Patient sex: F
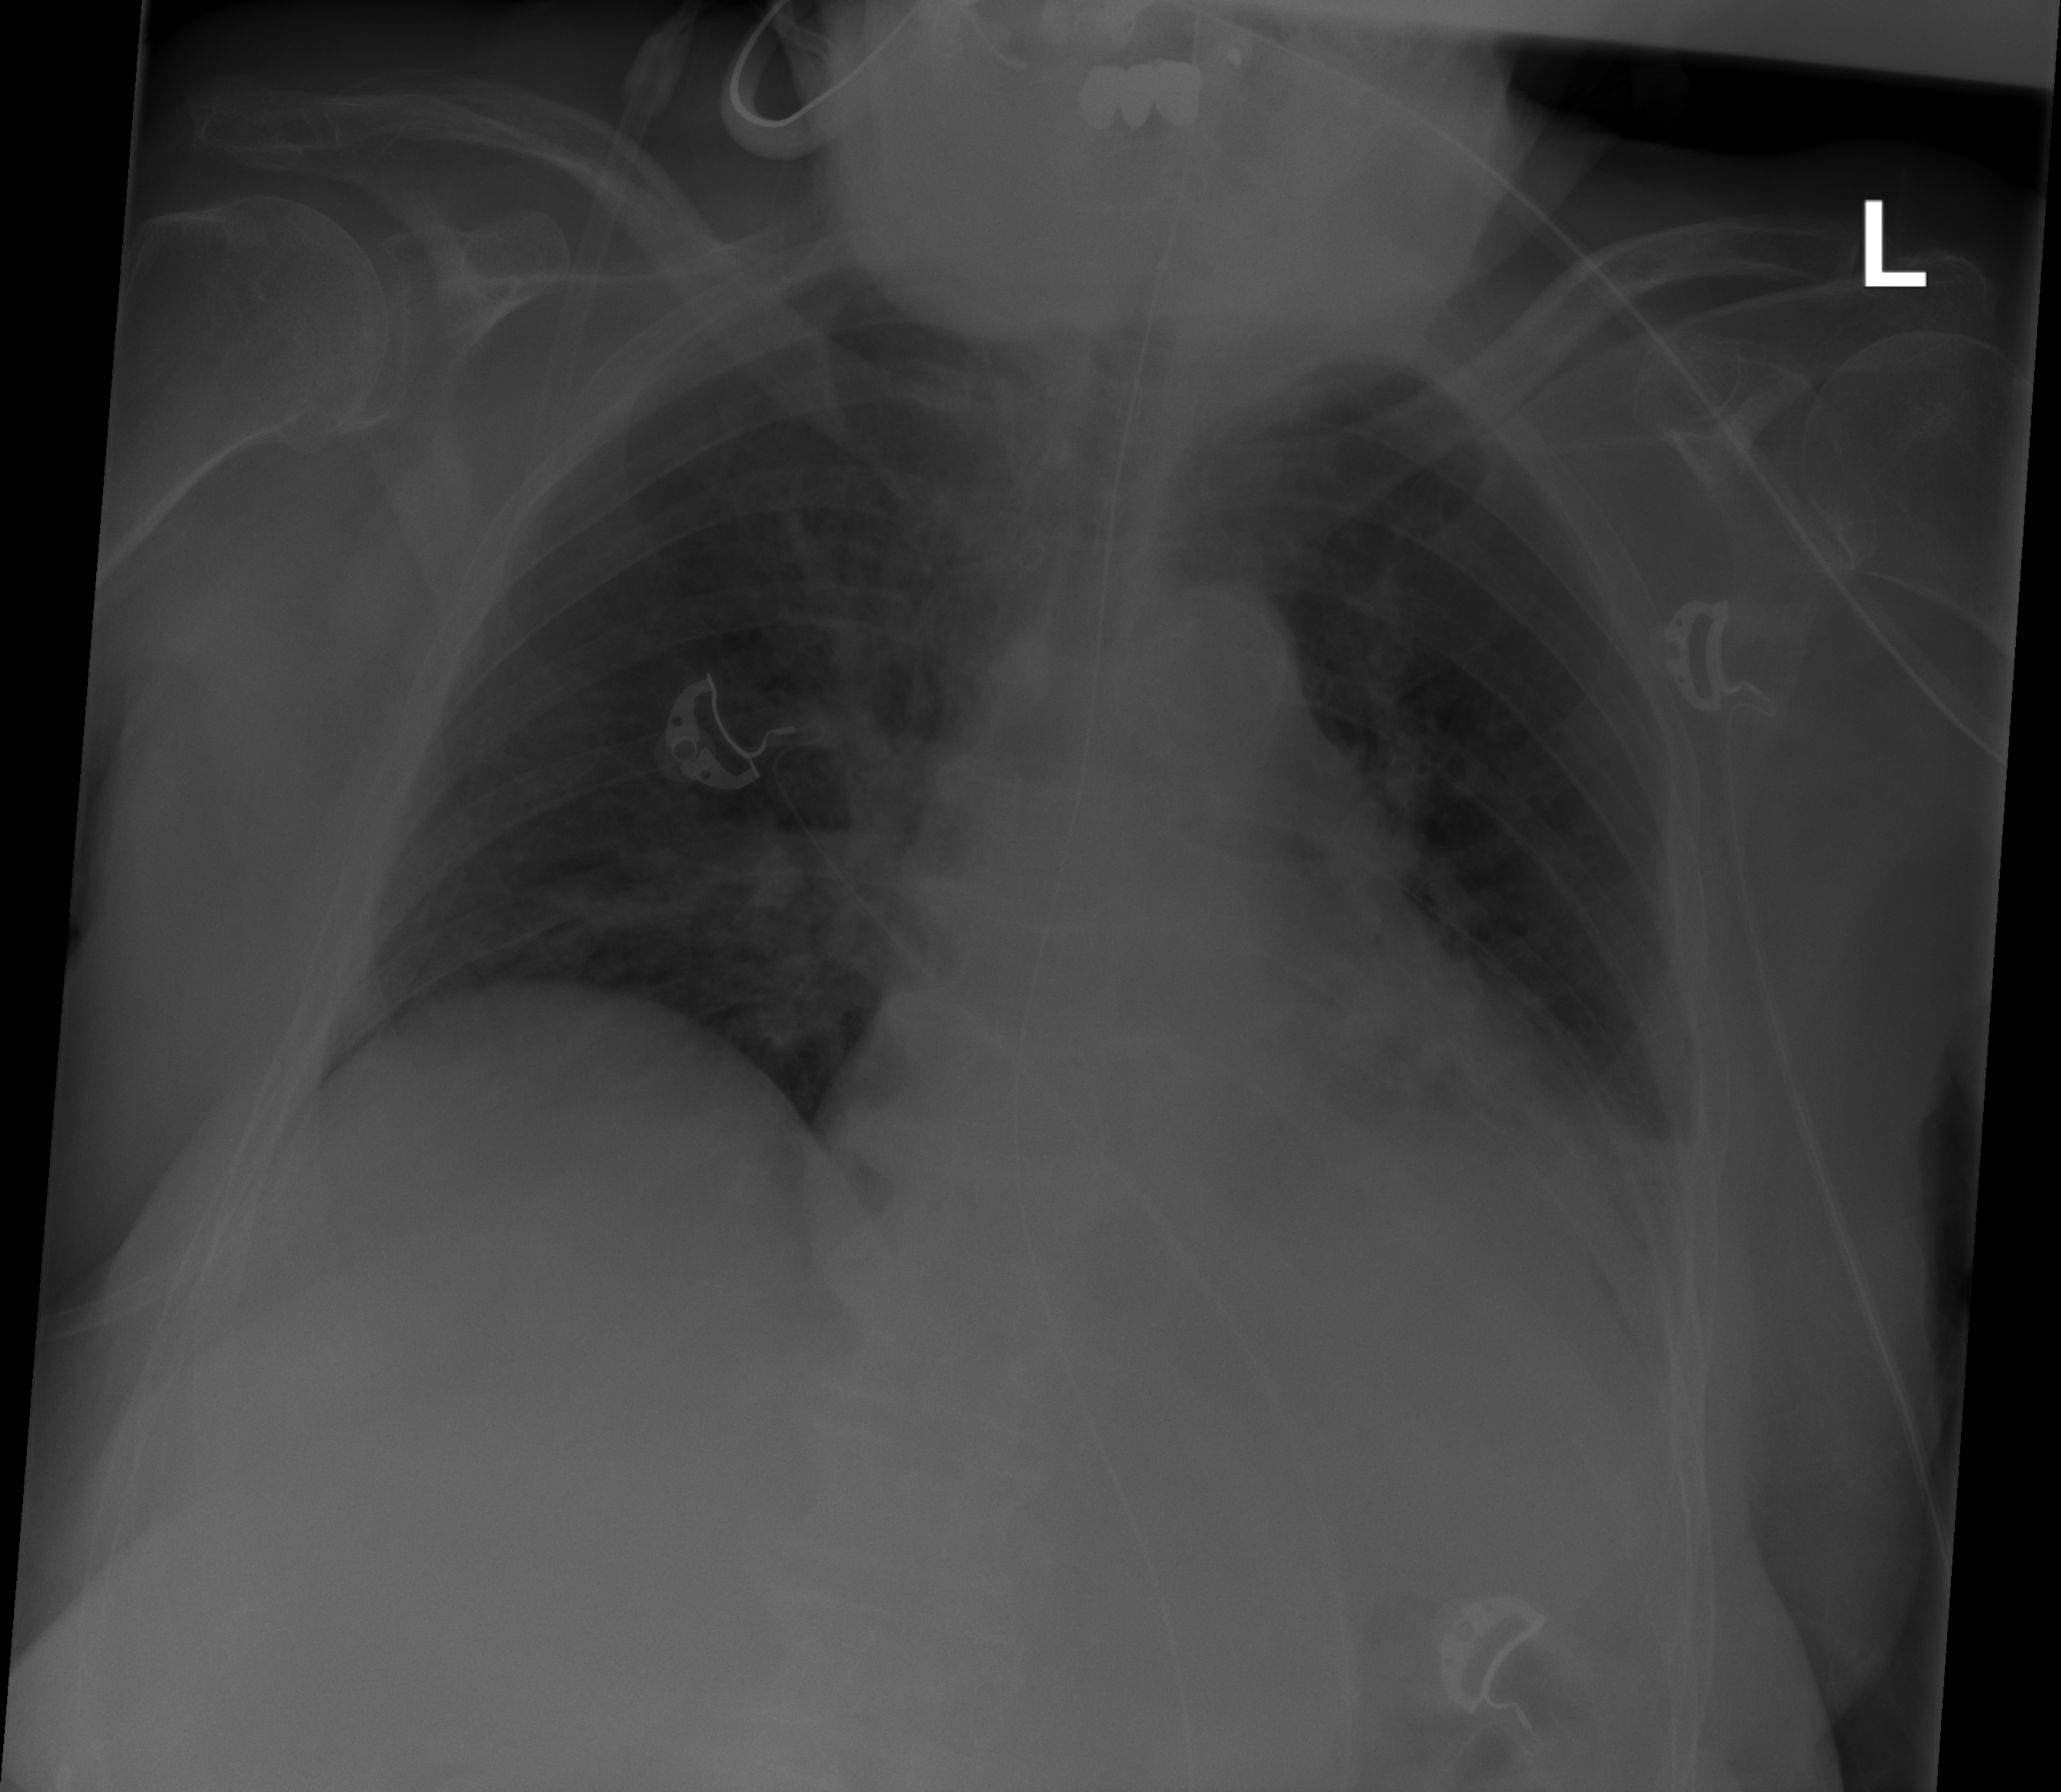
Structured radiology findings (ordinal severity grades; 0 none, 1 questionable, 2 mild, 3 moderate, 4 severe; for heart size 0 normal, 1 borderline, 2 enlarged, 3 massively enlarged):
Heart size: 2
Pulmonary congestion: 2
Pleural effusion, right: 0
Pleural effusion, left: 2
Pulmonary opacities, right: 0
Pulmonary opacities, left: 0
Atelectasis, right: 0
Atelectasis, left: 2